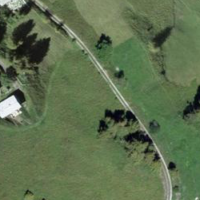
EUNIS habitat code: 26
Species observed at this site:
Parnassia palustris